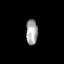
Tissue: prostate
Cell type: T cells
Senescence score: 0.7145
Nuclear area (px): 289
Mean DAPI intensity: 163.093